Interaction volume radius: 10 \u00c5
Interaction volume height: 10 \u00c5
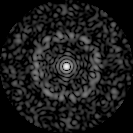
Disorder parameter: 0.835